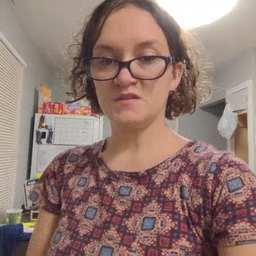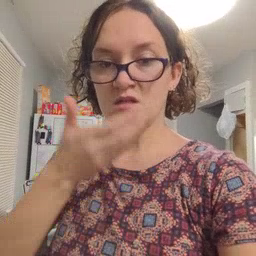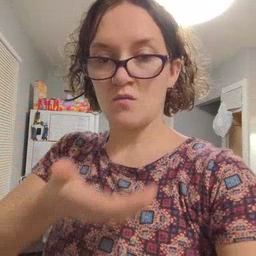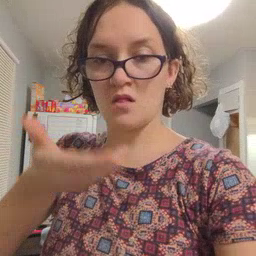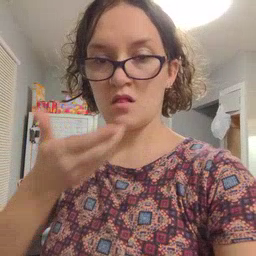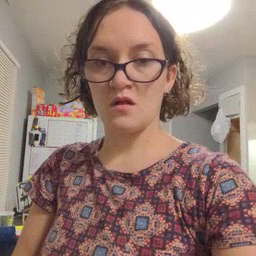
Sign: cereal